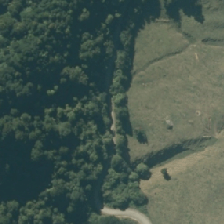
Land cover: broadleaved_indigenous_hardwood